Question:
For the life of me I couldn't figure out how to do a plot like the above in Highcharts. I also found this to be difficult to do in Excel
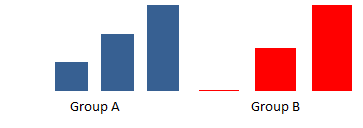
Answer: You can achieve the above by using the 'colorByPoint' <URL>.
'''
plotOptions: {
column: {
pointPadding: 0.2,
borderWidth: 0,
colorByPoint: true
}
},
'''
See fiddle <URL>.